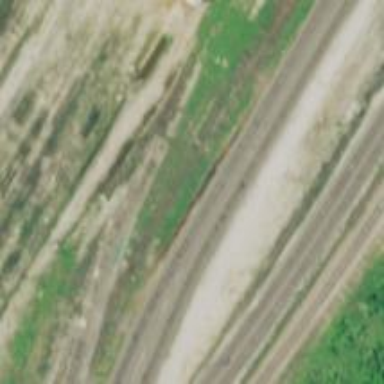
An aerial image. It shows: Rail spur service.